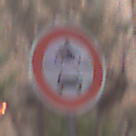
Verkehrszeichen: VerbotKraftfahrzeuge
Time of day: MorningAfternoon
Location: Outdoor (Urban)
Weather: PartlyCloudy
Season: NotSpecified
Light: Natural